Interaction volume radius: 5 \u00c5
Interaction volume height: 40 \u00c5
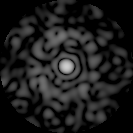
Disorder parameter: 0.8177